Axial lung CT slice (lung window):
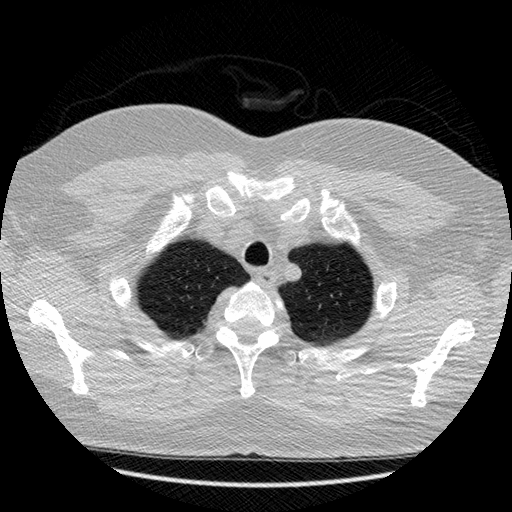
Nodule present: no